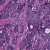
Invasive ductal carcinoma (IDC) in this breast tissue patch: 0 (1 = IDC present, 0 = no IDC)